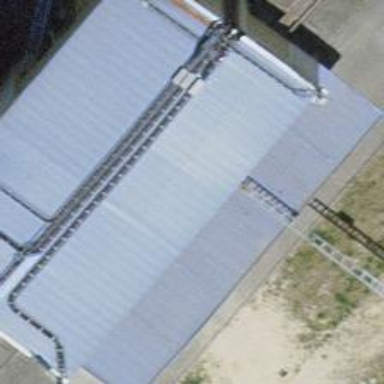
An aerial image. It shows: View of roof of building.